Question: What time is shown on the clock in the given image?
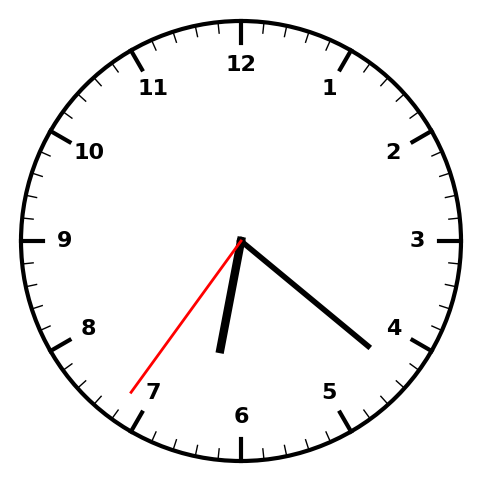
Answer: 06:21:36